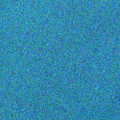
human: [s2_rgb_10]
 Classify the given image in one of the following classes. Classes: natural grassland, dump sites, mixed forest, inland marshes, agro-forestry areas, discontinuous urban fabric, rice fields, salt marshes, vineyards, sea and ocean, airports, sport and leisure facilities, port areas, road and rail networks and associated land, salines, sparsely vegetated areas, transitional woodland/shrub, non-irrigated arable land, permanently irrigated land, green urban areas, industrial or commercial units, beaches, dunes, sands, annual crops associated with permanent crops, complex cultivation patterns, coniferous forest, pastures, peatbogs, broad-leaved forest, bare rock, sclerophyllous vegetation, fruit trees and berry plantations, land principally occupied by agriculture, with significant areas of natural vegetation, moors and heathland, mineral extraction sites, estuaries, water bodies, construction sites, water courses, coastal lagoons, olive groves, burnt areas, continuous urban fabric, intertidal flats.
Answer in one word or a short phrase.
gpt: sea and ocean